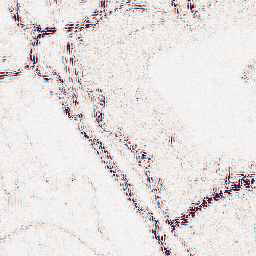
Category: wavelet
Decomposition family: wavelet_biorthogonal
Decomposition parameters: wavelet: bior2.4
level: 2
Upsampling method: quartic
Upsampling parameters: scale: 4
Upsampling scale: 4